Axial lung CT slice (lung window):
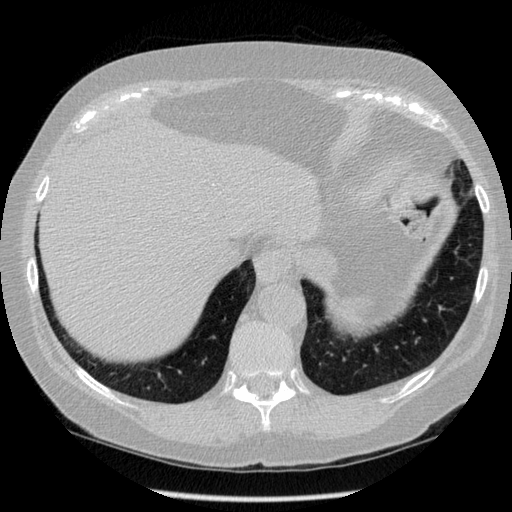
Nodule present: no